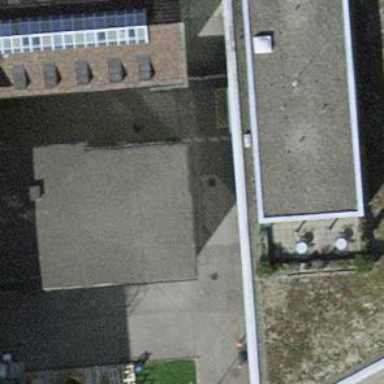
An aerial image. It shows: Building with flat gray roof. The building itself is white smoke in color.